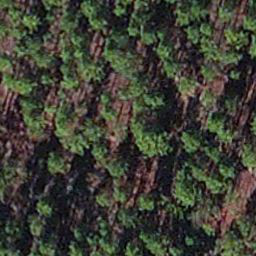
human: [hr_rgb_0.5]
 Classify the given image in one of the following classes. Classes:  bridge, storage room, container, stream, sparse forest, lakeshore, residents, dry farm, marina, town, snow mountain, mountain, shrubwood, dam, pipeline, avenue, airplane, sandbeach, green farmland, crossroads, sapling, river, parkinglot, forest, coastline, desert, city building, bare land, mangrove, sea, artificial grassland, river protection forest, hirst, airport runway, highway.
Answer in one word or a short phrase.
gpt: sapling